Interaction volume radius: 10 \u00c5
Interaction volume height: 20 \u00c5
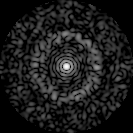
Disorder parameter: 0.8496